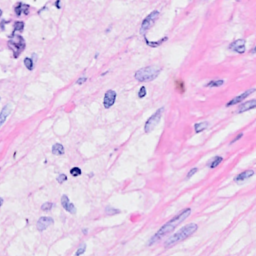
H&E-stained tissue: Breast